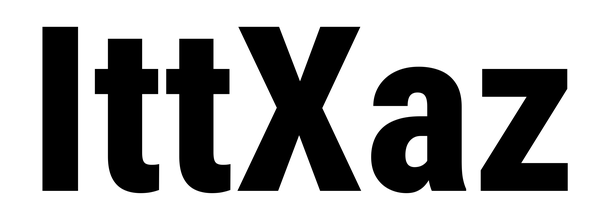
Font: Roboto_Condensed_ExtraBold